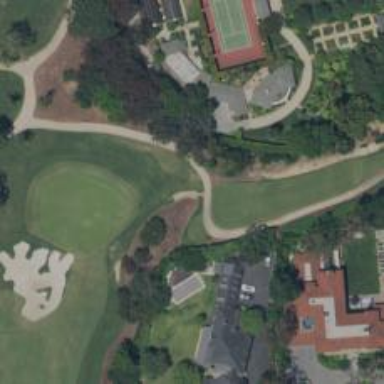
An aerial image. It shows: Service road used as golf cart path.